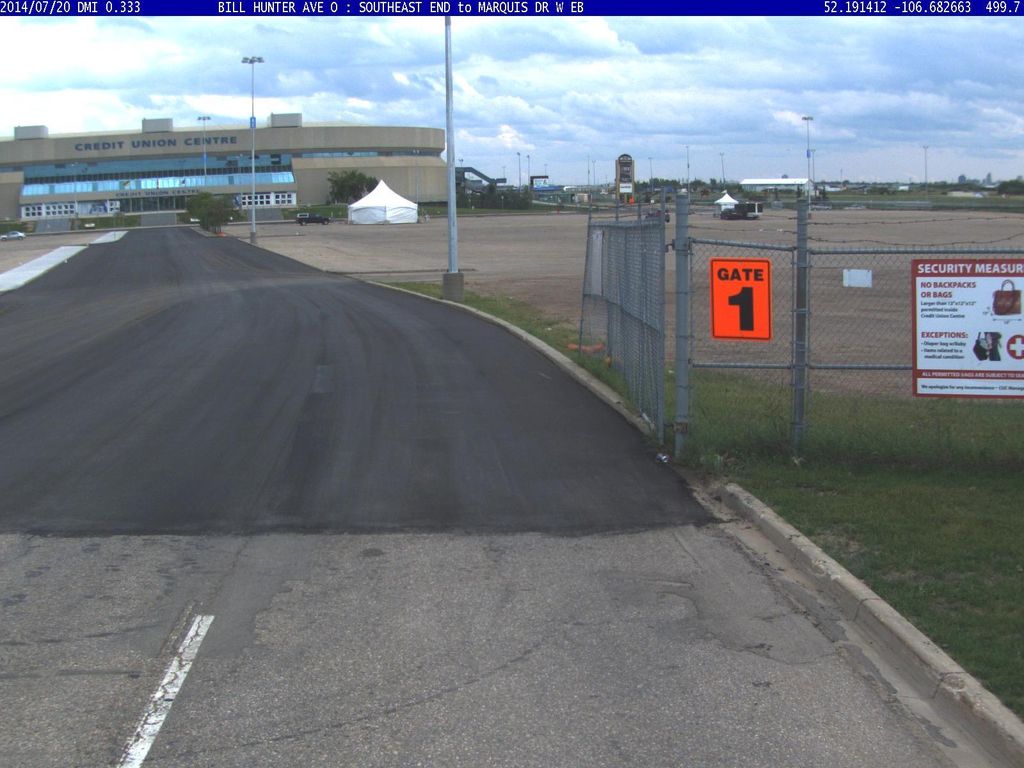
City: saskatoon